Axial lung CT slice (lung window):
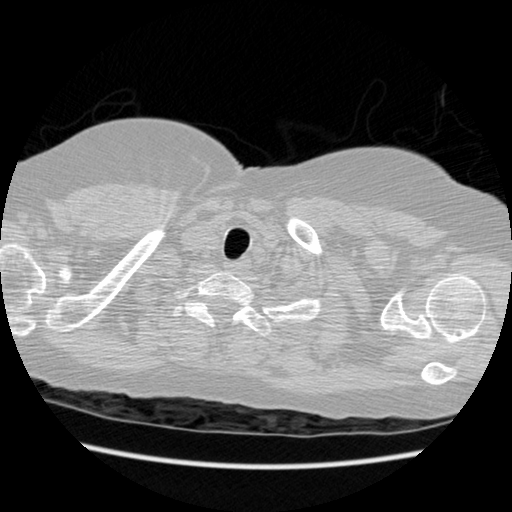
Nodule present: no